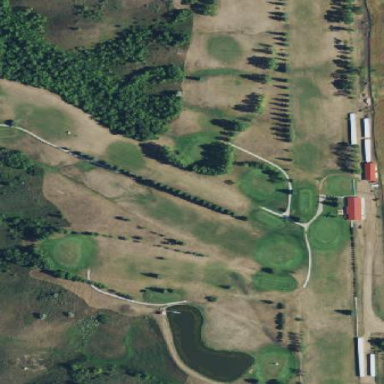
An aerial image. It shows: Golf course surrounded by greenery.